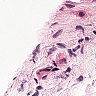
Metastatic tissue present: no